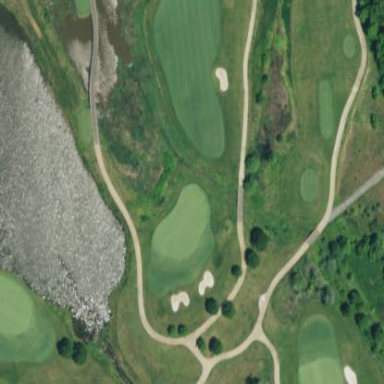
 place for golfing and leisure activities."